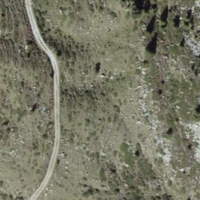
EUNIS habitat code: 26
Species observed at this site:
Arnica montana
Calluna vulgaris